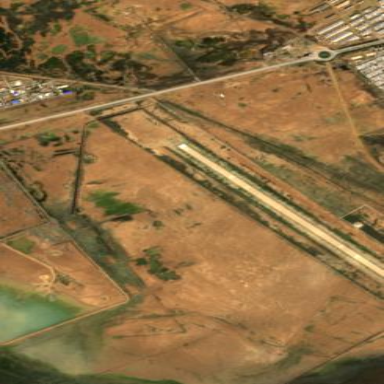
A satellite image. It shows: Area designated as runway within airport.